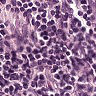
Metastatic tissue present: no